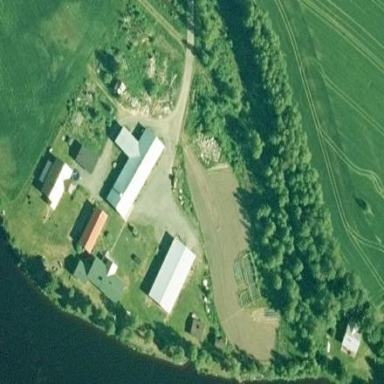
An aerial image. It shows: Farmyard area.